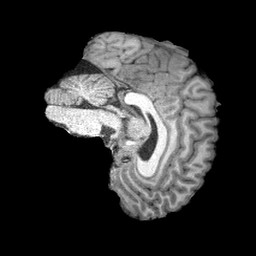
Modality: T1w
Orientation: sagittal
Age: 18
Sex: female